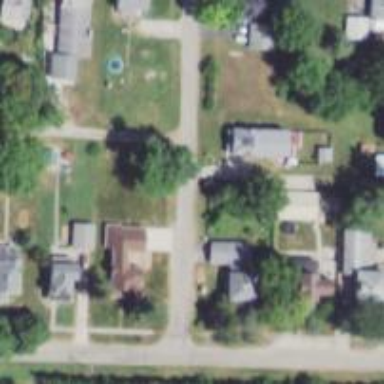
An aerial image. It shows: Alley classified as service road.